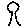
Label: tree